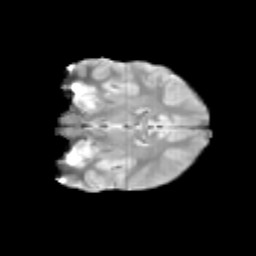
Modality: T2w
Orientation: coronal
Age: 11
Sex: male
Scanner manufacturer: siemens
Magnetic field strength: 3 T
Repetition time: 3.8 s
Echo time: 0.07 s